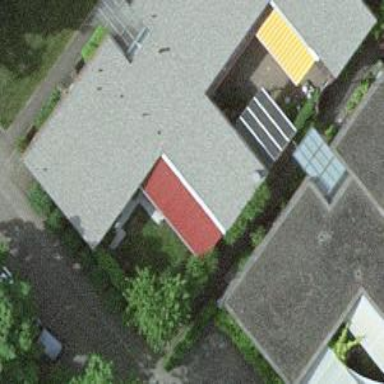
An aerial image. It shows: Terrace building.